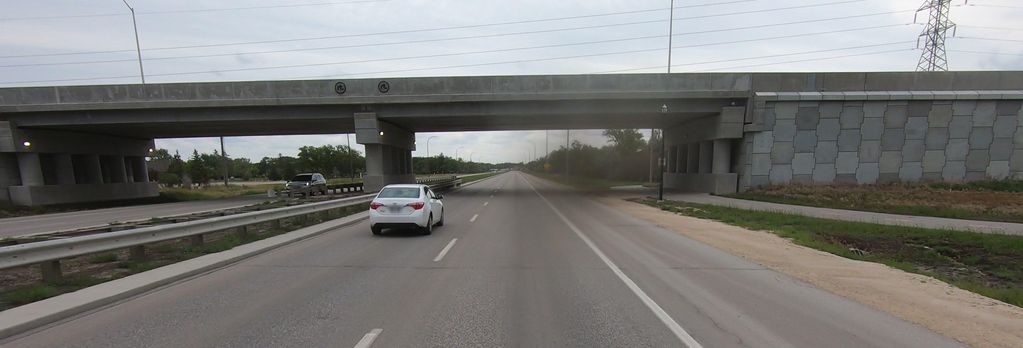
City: winnipeg